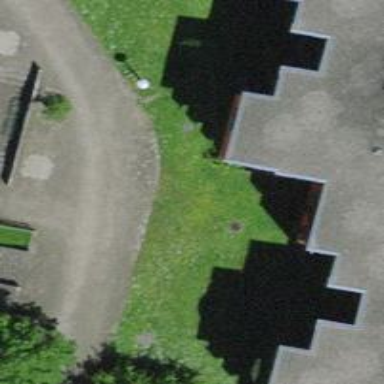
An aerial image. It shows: Footway.